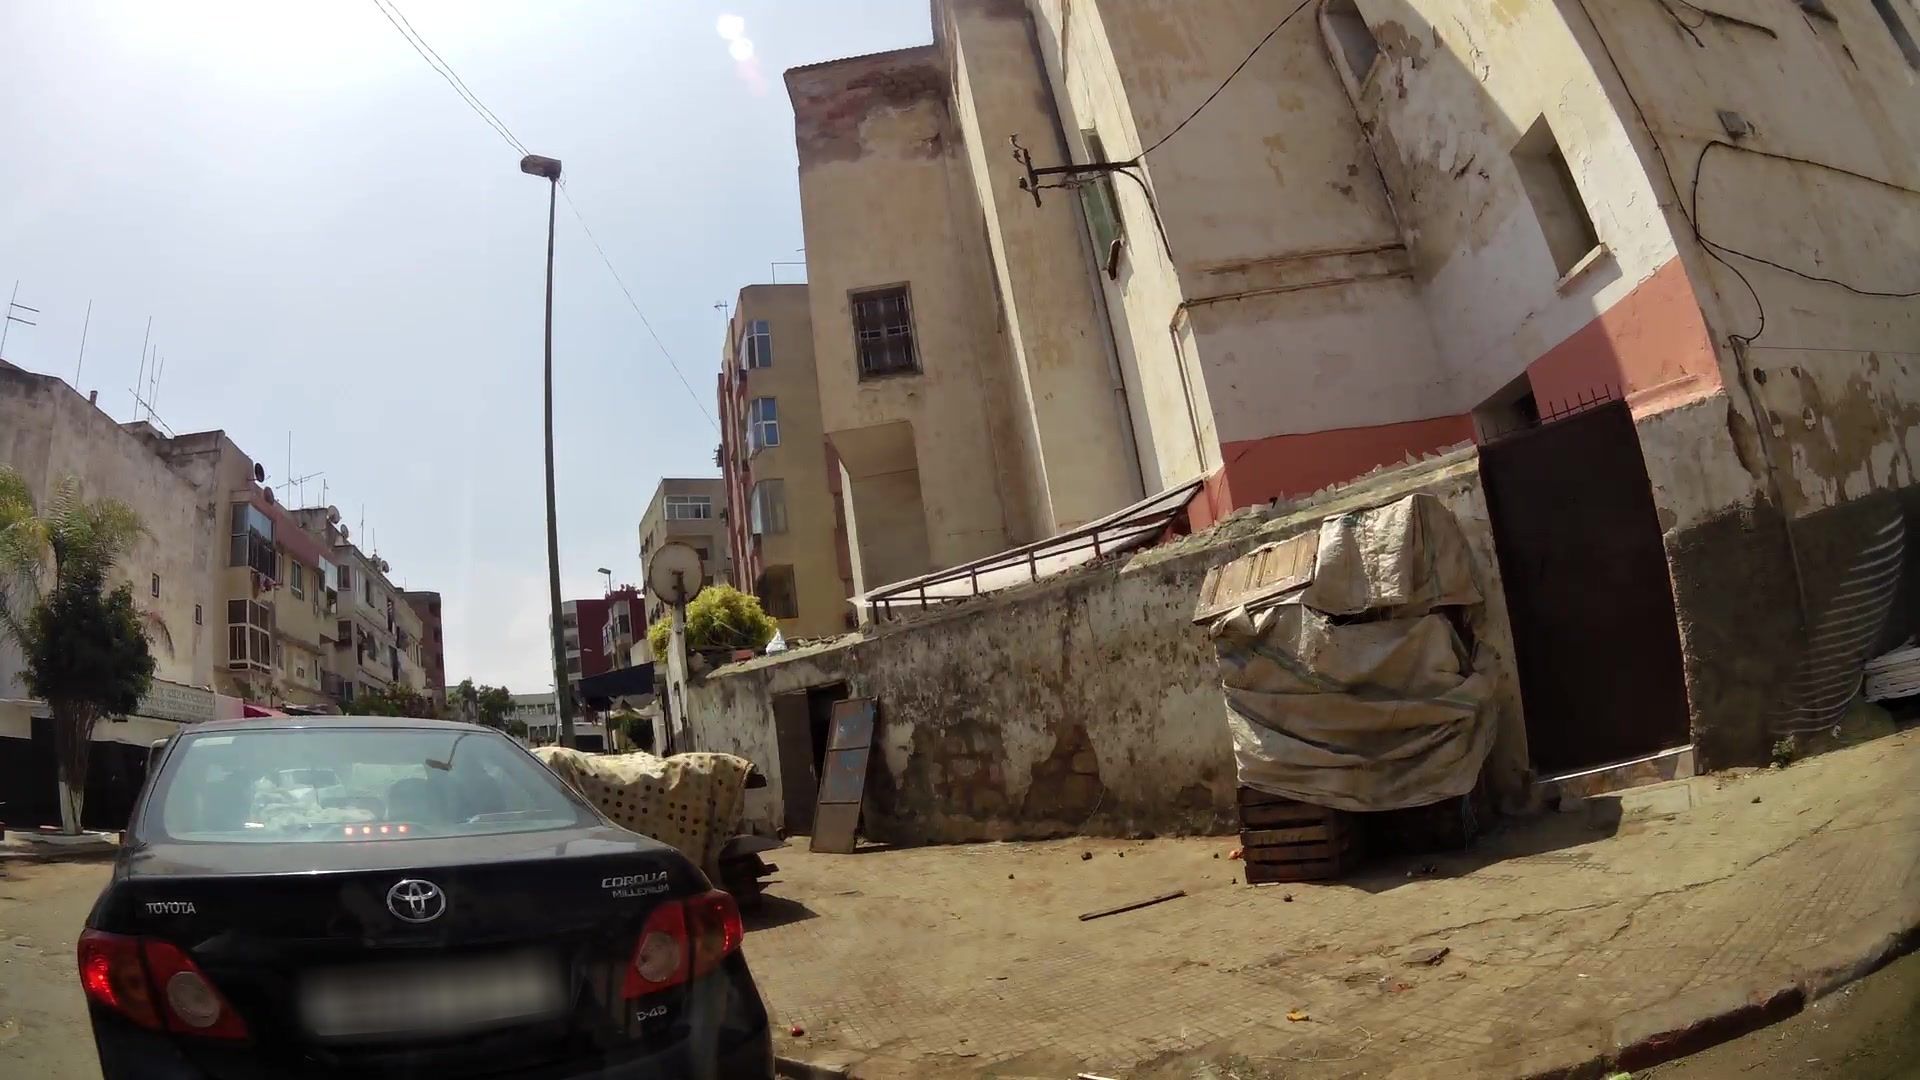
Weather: snowy
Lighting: day
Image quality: good
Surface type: walking surface
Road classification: residential
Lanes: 2
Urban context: urban centre
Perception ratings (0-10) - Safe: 2.39, Lively: 1.52, Beautiful: 0.55, Boring: 5.17, Depressing: 6.78, Wealthy: 3.52